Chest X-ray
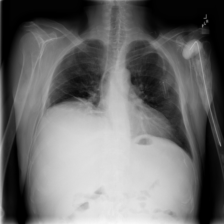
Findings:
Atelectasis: negative
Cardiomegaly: negative
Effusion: negative
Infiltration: positive
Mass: negative
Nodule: negative
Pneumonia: negative
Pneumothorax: negative
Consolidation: negative
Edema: negative
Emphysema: negative
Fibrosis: negative
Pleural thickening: negative
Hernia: negative